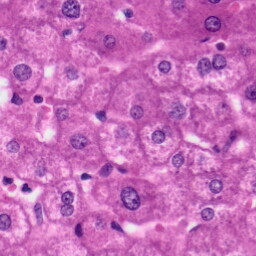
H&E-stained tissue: Liver